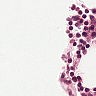
Metastatic tissue present: no